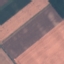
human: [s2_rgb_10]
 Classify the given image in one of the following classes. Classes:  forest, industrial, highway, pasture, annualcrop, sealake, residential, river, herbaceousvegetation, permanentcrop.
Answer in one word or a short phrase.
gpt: AnnualCrop